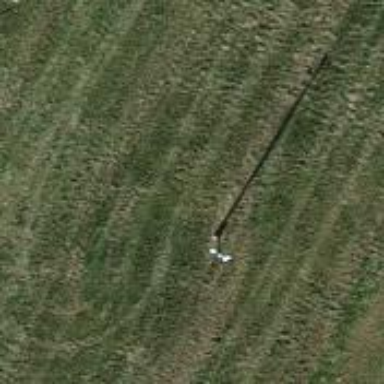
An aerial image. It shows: Power pole.